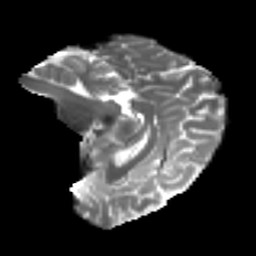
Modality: T2w
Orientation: sagittal
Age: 44
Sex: female
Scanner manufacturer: ge
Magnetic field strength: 3 T
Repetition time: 7.8 s
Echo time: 0.0606 s